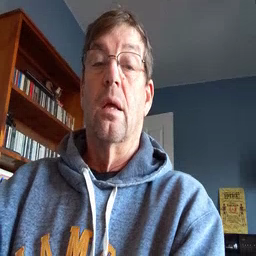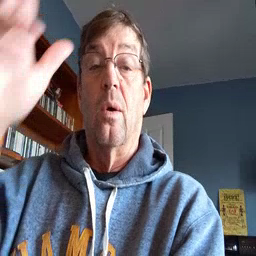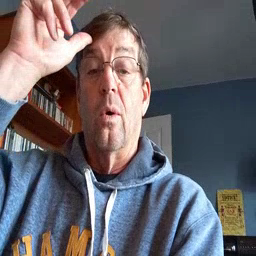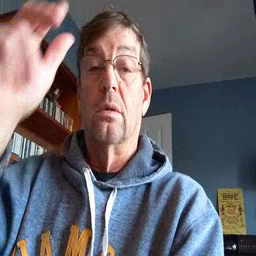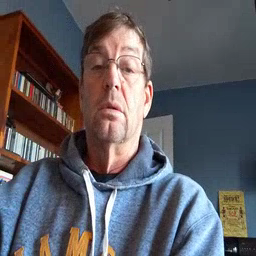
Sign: horse